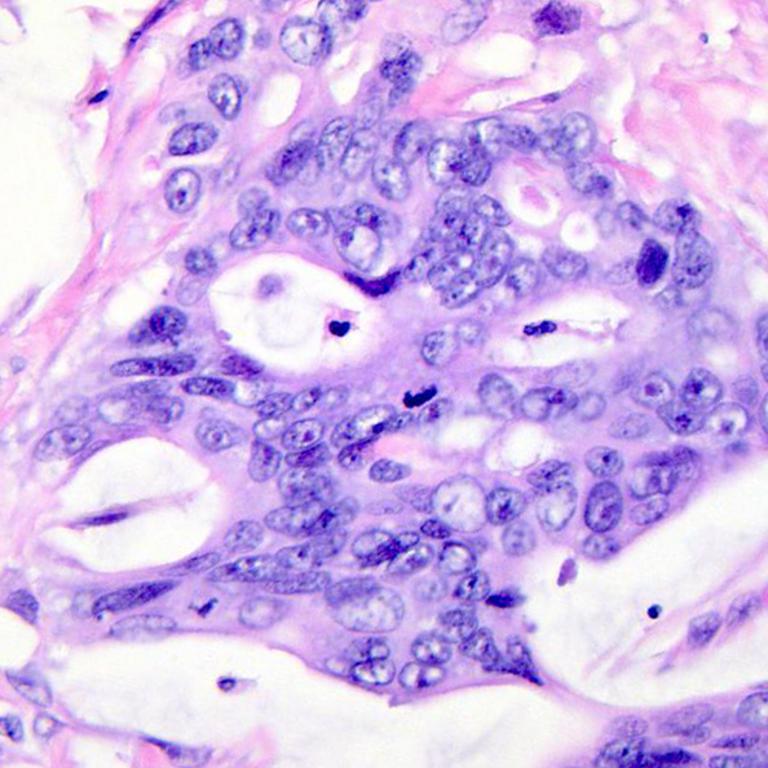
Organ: colon
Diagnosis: adenocarcinomas